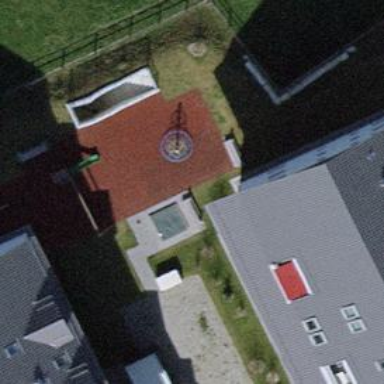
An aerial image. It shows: Sandpit playground.